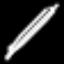
Label: pencil